Question: The "presentation" settings under Appearance are completely missing in the newer versions of Eclipse (don't know when it was removed).
I'm quite addicted to what was called:
- "Default" presentation under older Eclipse versions (3.1),- "3.0 Presentation" under Eclipse Europa (3.3),- "Classic Presentation" under Eclipse Helios (3.6), etc.
Attached a screenshot from Helios, with emphasis on the particularities that I want:
Any way to have this under newer versions (Eclipse Oxygen 4.7)?
Thank you.
Eclipse Helios Classic presentation

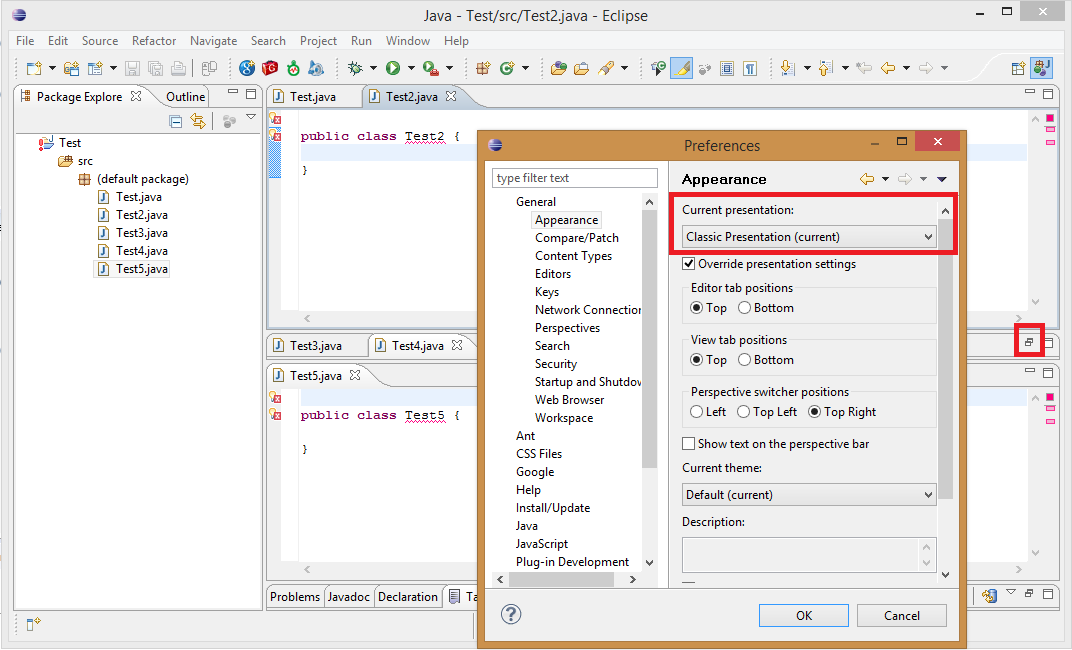
Answer: The core of Eclipse was completely rewritten for Eclipse 4 and all styling is now done using CSS.
Unfortunately the rewrite dropped the presentation override and you can no longer do this.
It is possible to split the editor area vertically or horizontally using drag and drop but you can't get individual minimize controls.